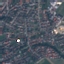
Label: Residential